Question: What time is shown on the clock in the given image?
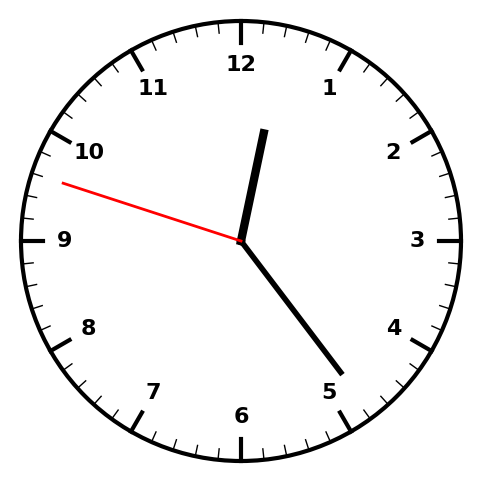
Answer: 12:23:48